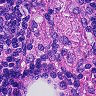
Metastatic tissue present: no